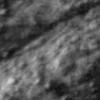
Label: no_change